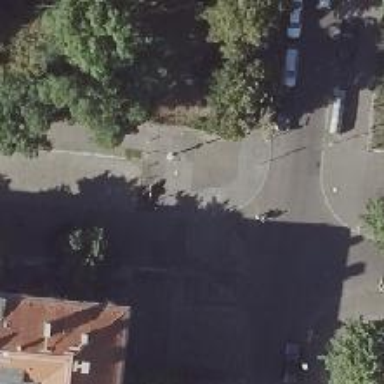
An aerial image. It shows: Residential road with asphalt surface. There is parallel parking on the right side of the street and perpendicular parking on the left side of the street.